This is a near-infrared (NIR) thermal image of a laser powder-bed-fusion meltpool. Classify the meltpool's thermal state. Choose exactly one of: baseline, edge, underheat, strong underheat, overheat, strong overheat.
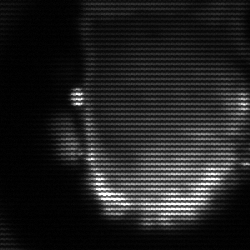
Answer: baseline